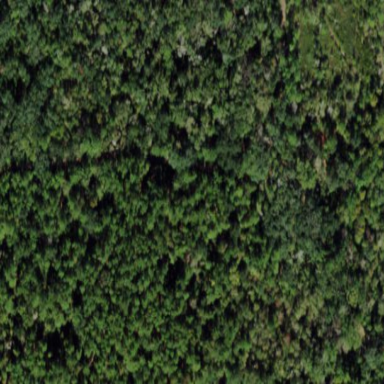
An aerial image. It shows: Needle-leaved woodland.